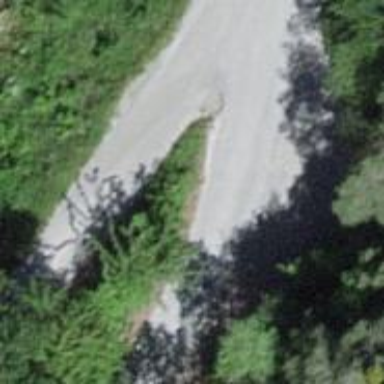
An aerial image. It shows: Unclassified road.